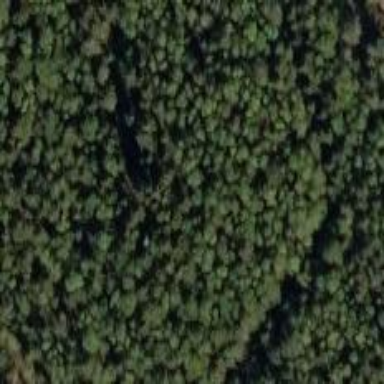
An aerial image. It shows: Forest area.